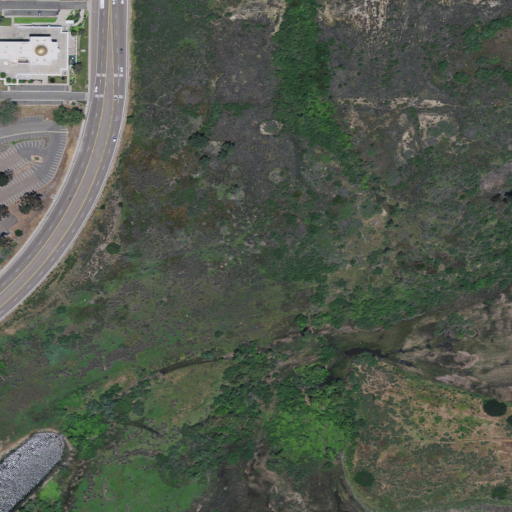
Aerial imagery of valley in California named Lux Canyon containing herbaceous wetlands, low intensity development, medium intensity development, open development, and high intensity development